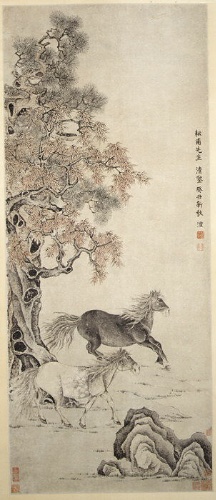
Title: 清   (倣) 錢灃    雙駿圖    軸|Two Horses
Artist: Unidentified|Qian Feng
Artist bio: |Chinese, 1740–1795
Date: dated 1793
Object type: Hanging scroll
Classification: Paintings
Medium: Hanging scroll; ink and color on paper
Culture: China
Period: Qing dynasty (1644–1911)
Dimensions: Image: 48 5/8 x 20 1/4 in. (123.5 x 51.4 cm)
Overall with mounting: 87 1/2 x 25 3/4 in. (222.3 x 65.4 cm)
Overall with knobs: 87 1/2 x 29 15/16 in. (222.3 x 76 cm)
Department: Asian Art
Credit line: The C. C. Wang Family Collection, Gift of C. C. Wang, 1997
Accession year: 1997
Repository: Metropolitan Museum of Art, New York, NY
Tags: Horses|Trees